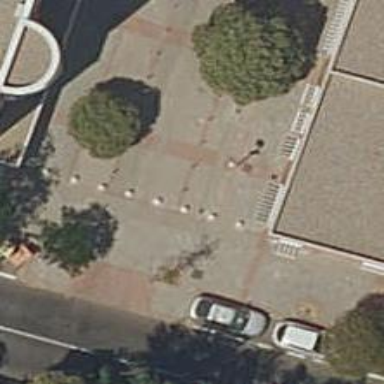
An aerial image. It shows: Bollard.